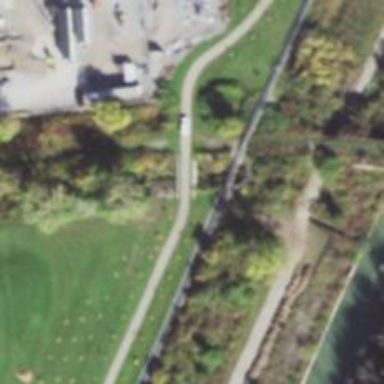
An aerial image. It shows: Path on asphalt surface crossing bridge. The visibility of the trail is excellent.